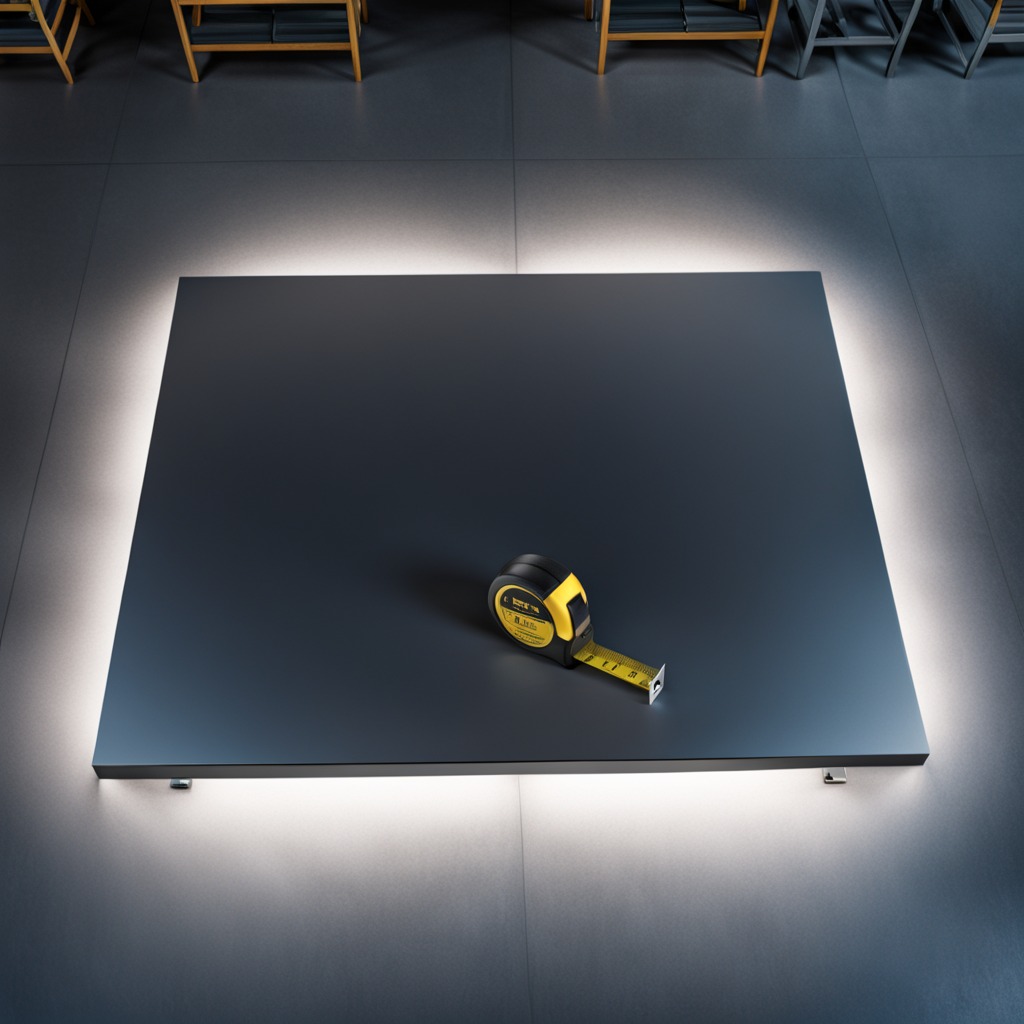
A measuring tape lies on the tabletop in the basement in the evening.